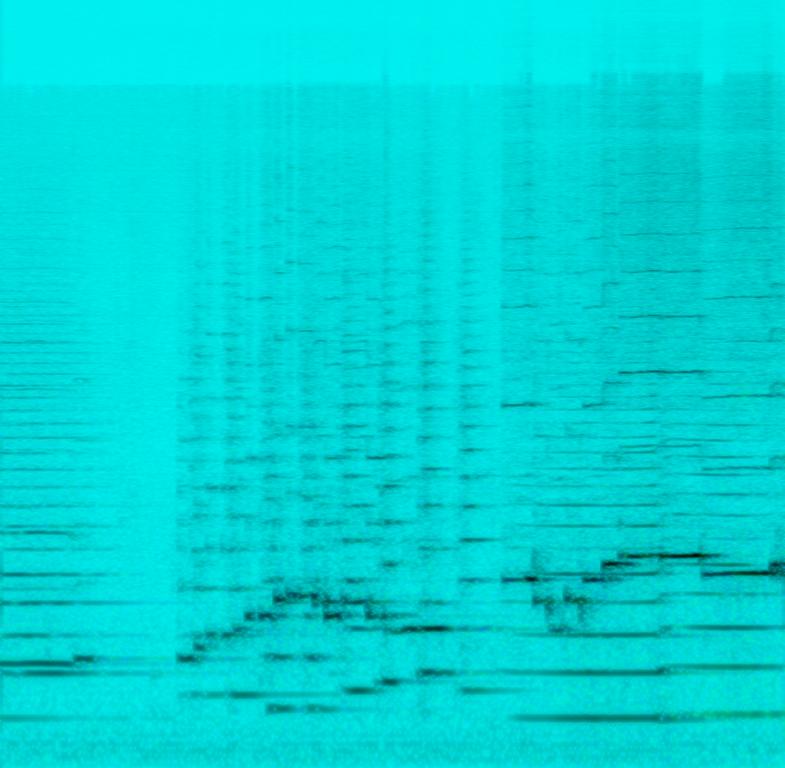
This song elicits feelings of mystery, exploration and curiosity. It's a classical piece including violins, violas, cellos and a recorder or alto-flute. The end section builds tension and suspense - as if in a movie scene when a character is peaking curiously around new terrain.